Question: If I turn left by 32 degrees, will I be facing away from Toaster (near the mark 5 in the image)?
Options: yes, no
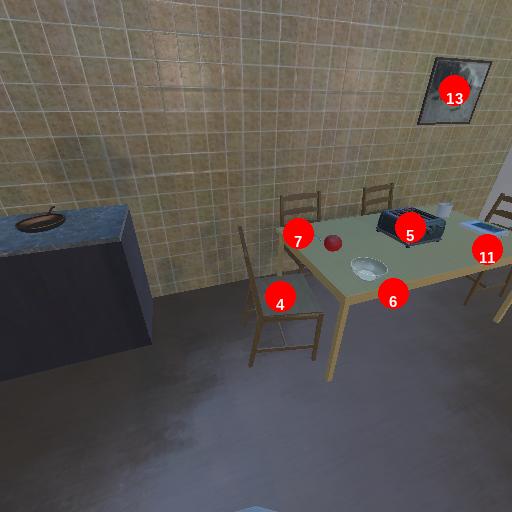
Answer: yes